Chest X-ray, PA view. Patient: 54 years old, sex M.
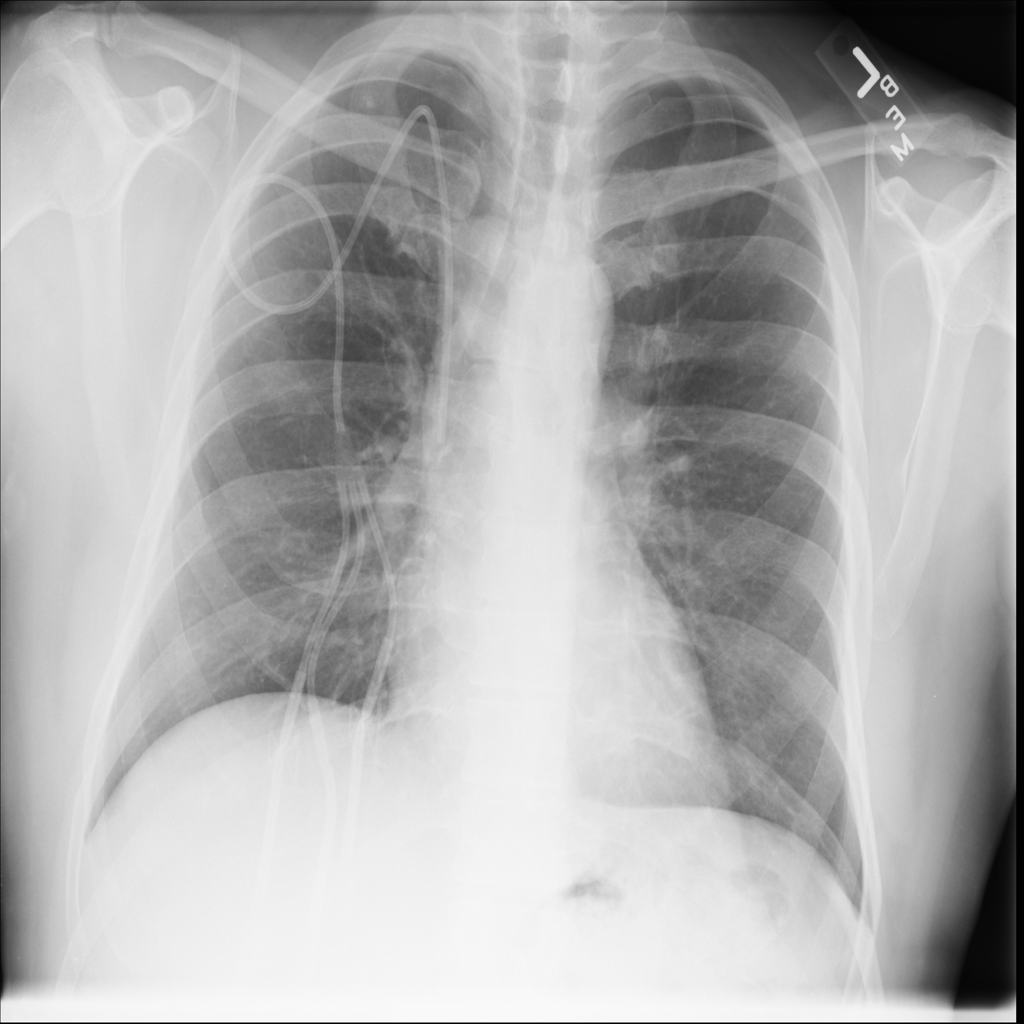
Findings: No Finding